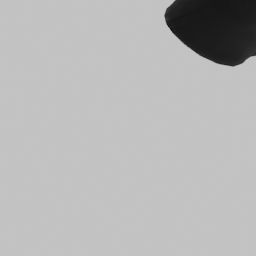
Label: people